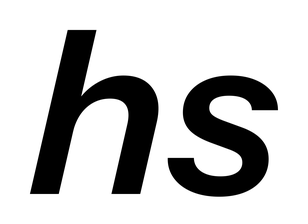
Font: InstrumentSans-Italic_SemiBold_Italic